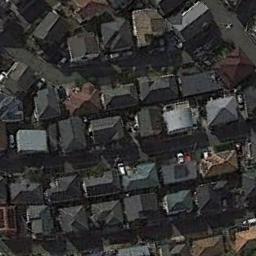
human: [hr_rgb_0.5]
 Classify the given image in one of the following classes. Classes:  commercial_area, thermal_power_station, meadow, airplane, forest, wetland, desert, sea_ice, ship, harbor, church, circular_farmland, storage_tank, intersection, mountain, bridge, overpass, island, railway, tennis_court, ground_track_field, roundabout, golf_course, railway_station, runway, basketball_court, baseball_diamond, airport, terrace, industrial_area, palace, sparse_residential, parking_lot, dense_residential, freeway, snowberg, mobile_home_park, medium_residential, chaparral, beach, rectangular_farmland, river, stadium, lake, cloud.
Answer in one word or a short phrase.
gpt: dense_residential